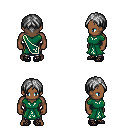
a pixel art fantasy rpg character, male body template, human, dark skin, sash dress, metal pants, gray parted hairstyle, ghillies, four views (front, back, left, right), 2x2 character sprite sheet, small pixel art, hard edges, no anti-aliasing